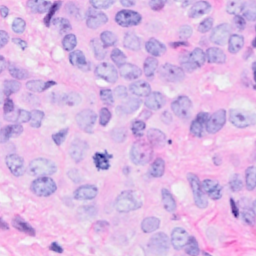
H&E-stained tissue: Breast